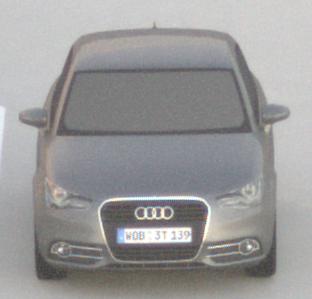
Make: Audi
Model: A1 Sportback 1.2 TFSI
Detailed model: A1 (8X) Sportback
Model produced from: 2012/03
Model produced until: 2014/11
Doors: 5
Color: gray
Road condition: dry road
Daytime: sunrise or sunset
Contrast: low contrast